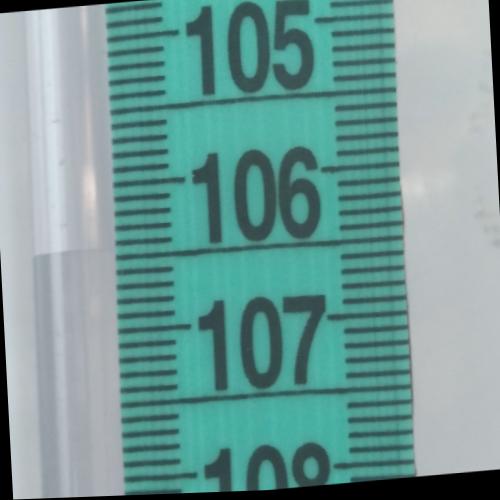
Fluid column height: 106.4 cm